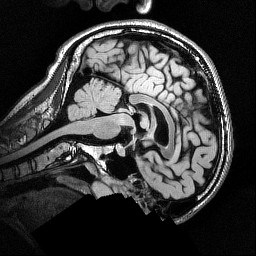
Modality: FLAIR
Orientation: sagittal
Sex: male
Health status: ill
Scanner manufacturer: siemens
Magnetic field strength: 3 T
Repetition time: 7 s
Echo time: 0.372 s